Question: I have some data that I would like to plot a threshold on, only if the data approaches the threshold. Therefore I would like to have a horizontal line at my threshold, but not extend the y axis limits if this value wouldn't have already been included. As my data is faceted it is not feasible to pre-calculate limits and I am doing it for many different data sets so would get very messy. This question seems to be asking the same thing but the answers are not relevant to me: <URL>
Simple example.
'''
library(ggplot2)
#> Warning: package 'ggplot2' was built under R version 3.5.3
ggplot(iris, aes(x = Sepal.Width, y = Sepal.Length))+geom_point()+facet_wrap(~Species, scales = "free")+geom_hline(yintercept = 7)
'''
which gives me

But I would like this (created in paint) where the limits have not been impacted by the 'geom_hline'
<URL>
<URL>
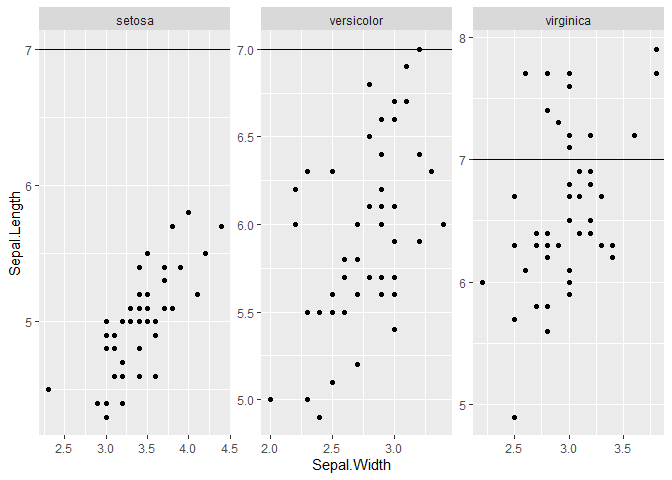
Answer: You can automate this by checking whether a given facet has a maximum y-value that exceeds the threshold.
'''
threshold = 7
iris %>%
ggplot(aes(Sepal.Width, Sepal.Length)) +
geom_point() +
facet_wrap(~Species, scales = "free") +
geom_hline(data = . %>%
group_by(Species) %>%
filter(max(Sepal.Length, na.rm=TRUE) >= threshold),
yintercept = threshold)
'''